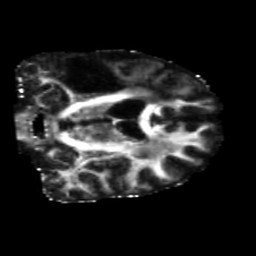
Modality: FA
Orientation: coronal
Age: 49
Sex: male
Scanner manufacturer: siemens
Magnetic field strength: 3 T
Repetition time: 5.47 s
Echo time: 0.0854 s